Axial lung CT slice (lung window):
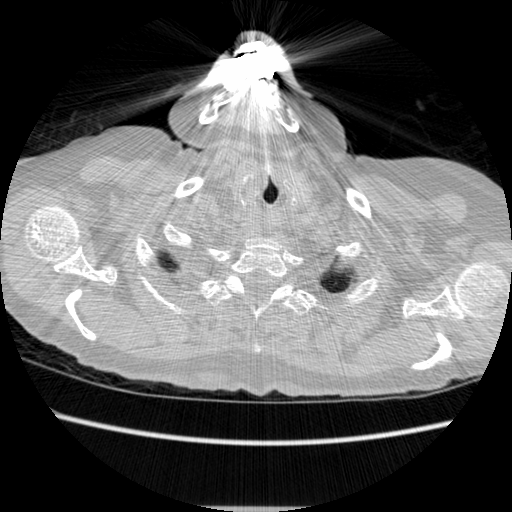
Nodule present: no